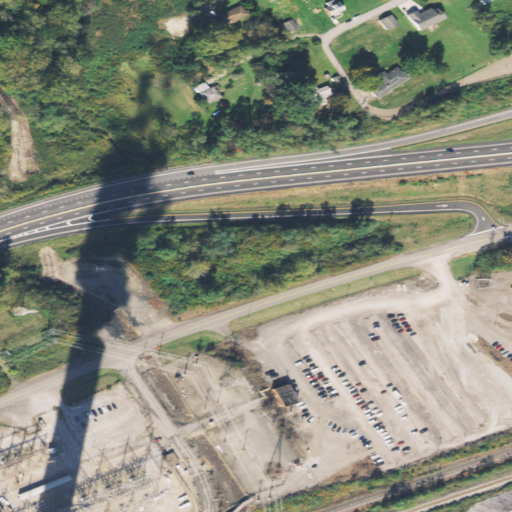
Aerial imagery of valley in Ohio named Blockhouse Hollow containing medium intensity development, low intensity development, high intensity development, open development, deciduous forest, pasture, and barren land